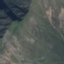
Land use / land cover class: HerbaceousVegetation